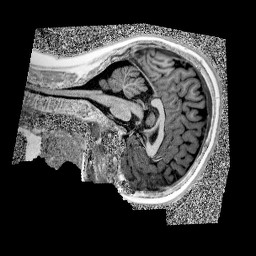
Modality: UNIT1
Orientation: sagittal
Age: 11
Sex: male
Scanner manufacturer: siemens
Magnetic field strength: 3 T
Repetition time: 4 s
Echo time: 0.00299 s